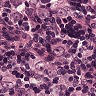
Metastatic tissue present: yes